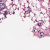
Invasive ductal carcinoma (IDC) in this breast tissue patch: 0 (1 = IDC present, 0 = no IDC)